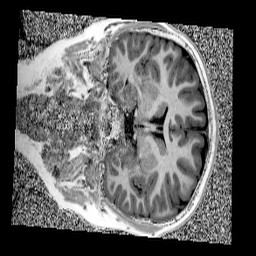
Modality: UNIT1
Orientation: coronal
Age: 9
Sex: male
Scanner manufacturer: siemens
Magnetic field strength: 3 T
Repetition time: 4 s
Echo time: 0.00299 s